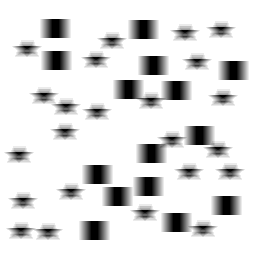
Squares: 15
Triangles: 0
Stars: 23
Total shapes: 38